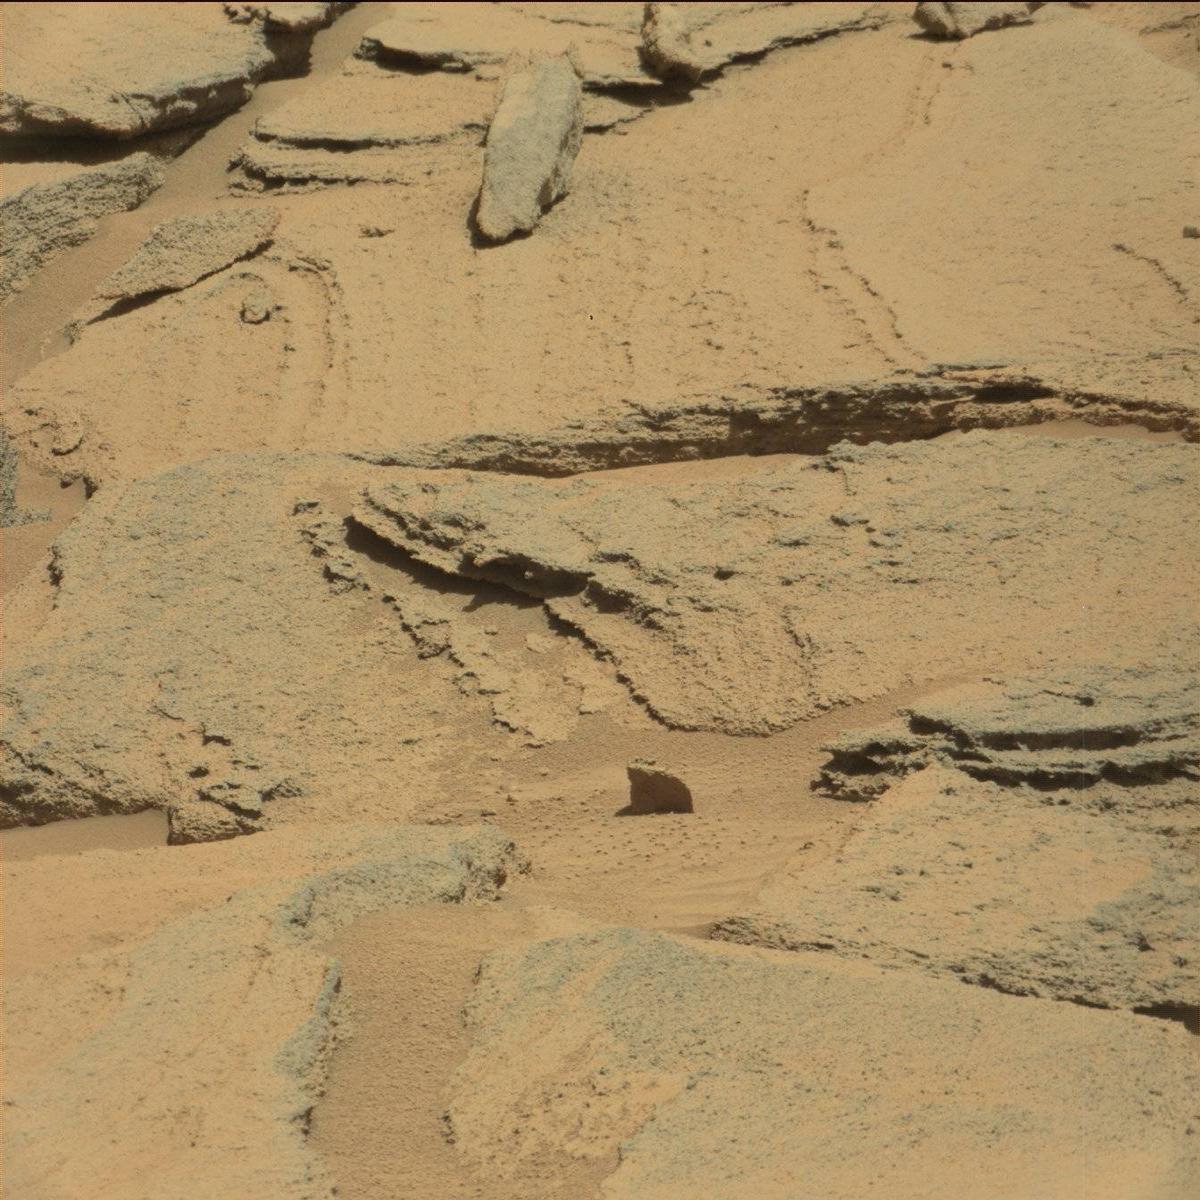
Terrain classes present: Bedrock, Rock, Sand / Soil